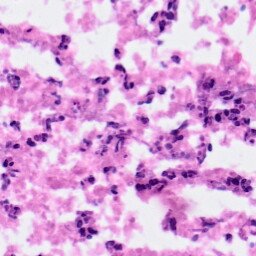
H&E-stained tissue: Pancreatic